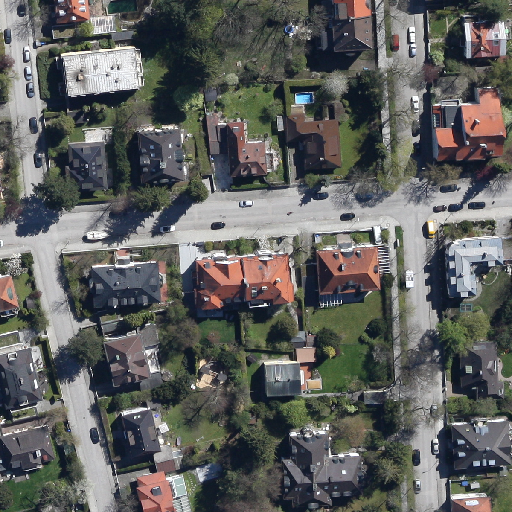
Referring expression: sidewalk